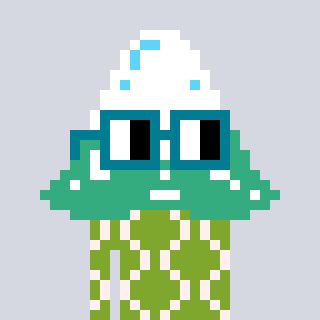
a pixel art character with square dark green glasses, a snowy mountain-shaped head and a slimegreen-colored body on a cool background